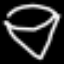
Label: diamond